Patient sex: F
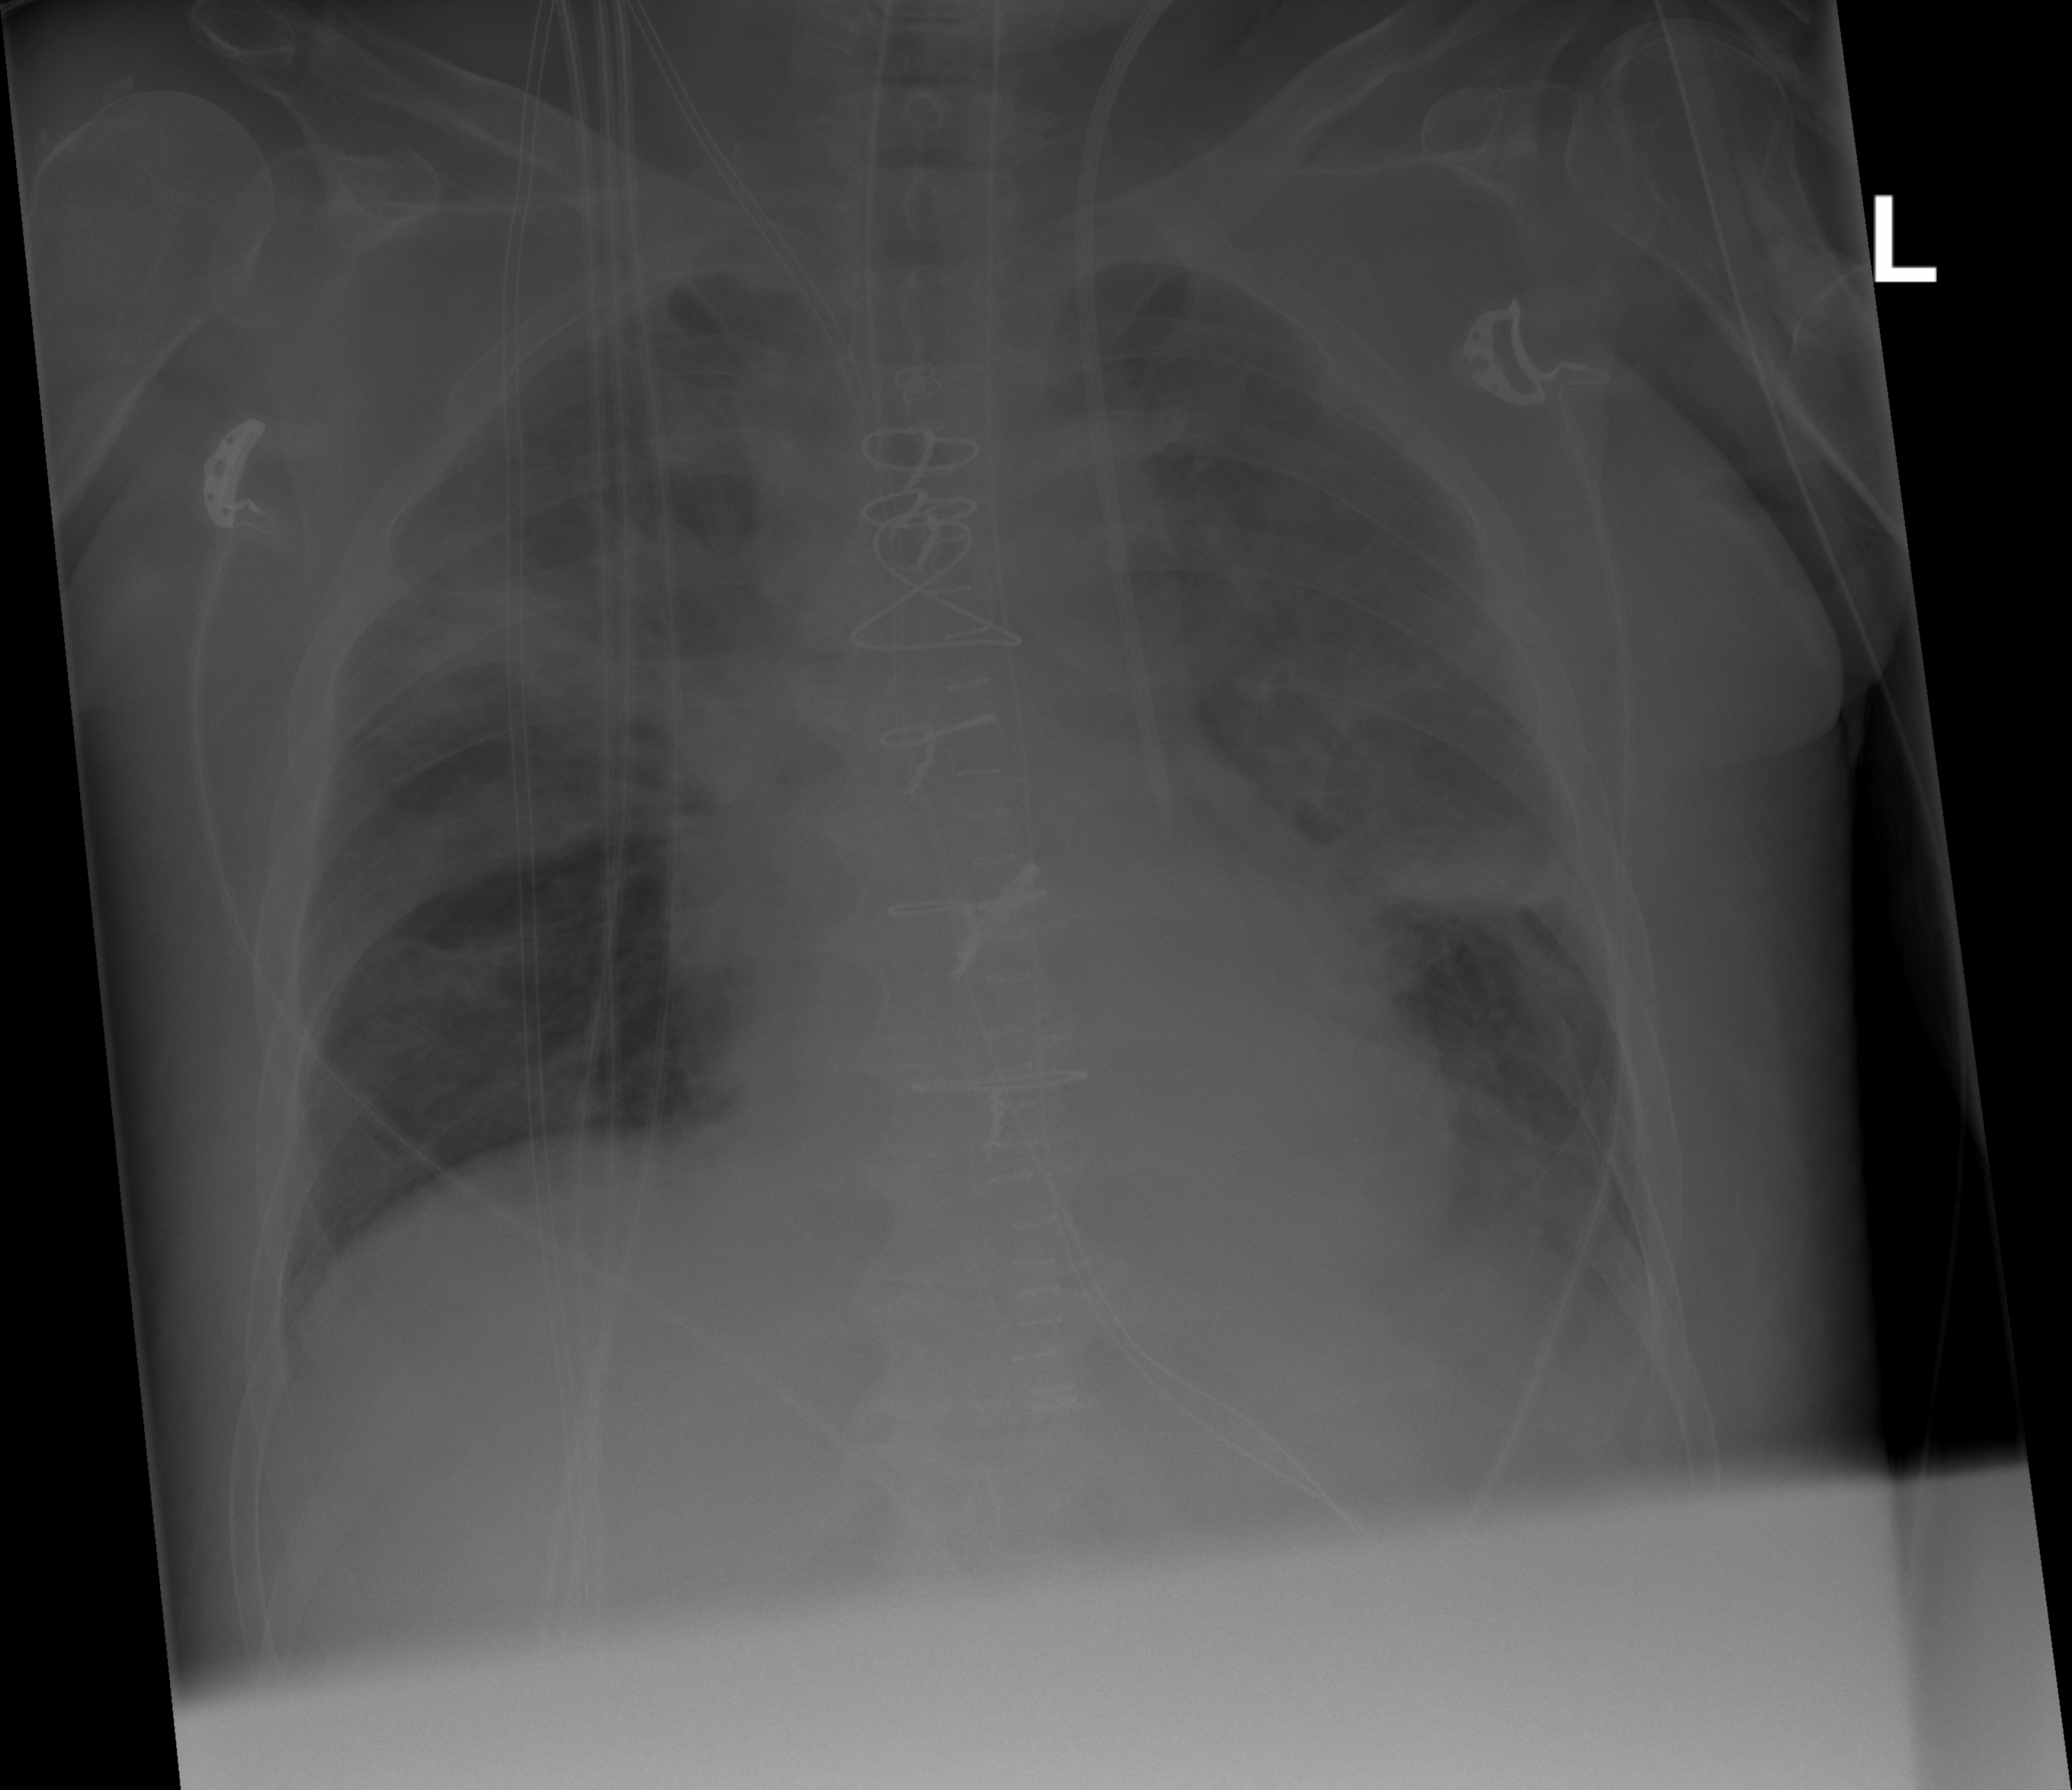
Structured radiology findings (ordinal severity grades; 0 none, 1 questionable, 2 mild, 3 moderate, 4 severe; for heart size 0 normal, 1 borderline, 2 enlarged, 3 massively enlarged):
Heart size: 0
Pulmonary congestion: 3
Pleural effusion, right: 2
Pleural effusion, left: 2
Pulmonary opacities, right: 2
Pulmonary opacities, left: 2
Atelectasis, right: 2
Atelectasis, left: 2